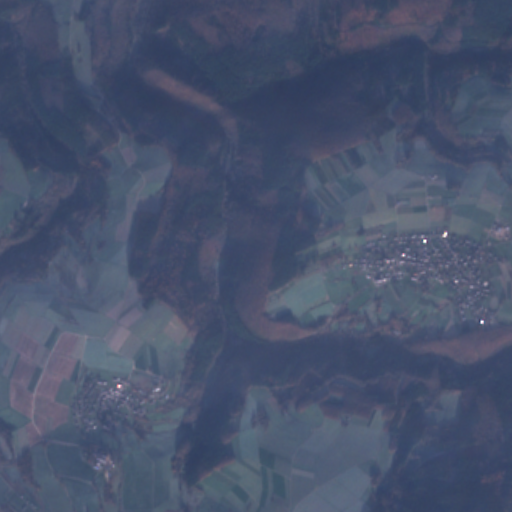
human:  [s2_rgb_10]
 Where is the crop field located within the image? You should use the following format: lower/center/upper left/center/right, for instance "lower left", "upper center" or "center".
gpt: The crop field is located in the upper left of the image.
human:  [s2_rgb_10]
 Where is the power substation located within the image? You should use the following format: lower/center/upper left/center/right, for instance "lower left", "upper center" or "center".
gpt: The power substation is located in the left of the image.
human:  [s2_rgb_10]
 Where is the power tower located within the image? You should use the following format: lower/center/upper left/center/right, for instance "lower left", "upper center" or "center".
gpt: The power tower is located in the left of the image.
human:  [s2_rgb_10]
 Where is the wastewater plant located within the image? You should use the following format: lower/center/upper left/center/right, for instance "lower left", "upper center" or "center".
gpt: The wastewater plant is located in the lower center of the image.
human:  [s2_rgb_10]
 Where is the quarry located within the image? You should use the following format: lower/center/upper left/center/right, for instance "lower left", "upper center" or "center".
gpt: There is no quarry in the image.